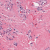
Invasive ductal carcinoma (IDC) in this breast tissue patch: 0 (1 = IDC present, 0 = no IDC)